Current action and preconditions to check: trajectory_clear

Your task: For each precondition in the list above, predict whether it will hold at this action.

Consider the current scene as observed from the mobile robot's camera, and analyze the predicted future states of all dynamic agents (e.g., people, animals, vehicles, or any moving entities) within the NEXT SECOND.

IMPORTANT: Only answer "very likely" if you are absolutely certain—based on strong, clear evidence—that a dynamic agent will violate the precondition in the predicted future state. Do NOT answer "very likely" for unlikely, ambiguous, or low-probability risks.

Ask yourself for each precondition: Is there a high probability, with clear and convincing evidence, that the predicted future states of any dynamic agent will interfere with the predicted future state of the currently executing action within the NEXT SECOND, causing that precondition to fail?

Assess the risk level based on these predictions. Use "likely" or "very likely" if motions create a clear risk of interference.

Use "neutral" or "improbable" if agents are nearby but their predicted paths are clearly diverging or non-conflicting.

Failure Risk Categories: "very improbable", "improbable", "neutral", "likely", "very likely"

Answer Format: Output ONLY the probability_of_failure value from these categories: "very improbable", "improbable", "neutral", "likely", "very likely"

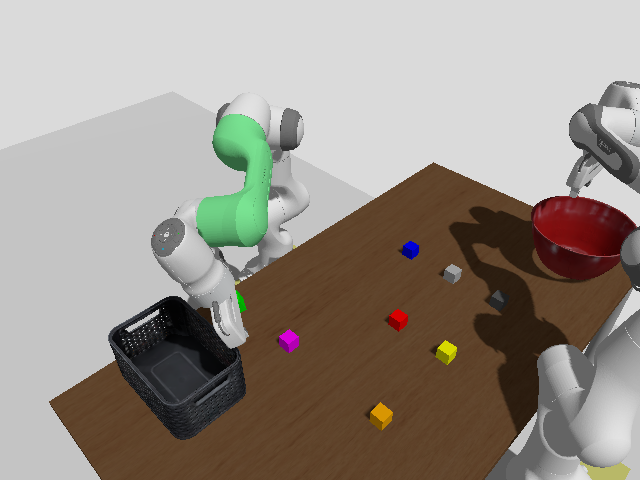

Answer: very improbable